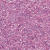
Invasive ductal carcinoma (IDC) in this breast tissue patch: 1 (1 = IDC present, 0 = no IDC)